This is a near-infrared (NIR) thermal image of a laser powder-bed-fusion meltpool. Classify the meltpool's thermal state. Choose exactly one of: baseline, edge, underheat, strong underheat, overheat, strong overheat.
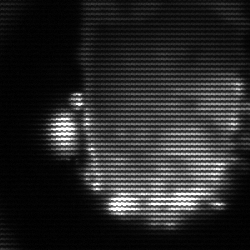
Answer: baseline